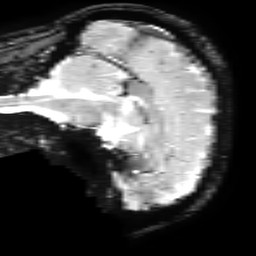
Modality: T2starw
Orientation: sagittal
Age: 29
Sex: male
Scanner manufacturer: ge
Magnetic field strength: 3 T
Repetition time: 0.65 s
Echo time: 0.02 s